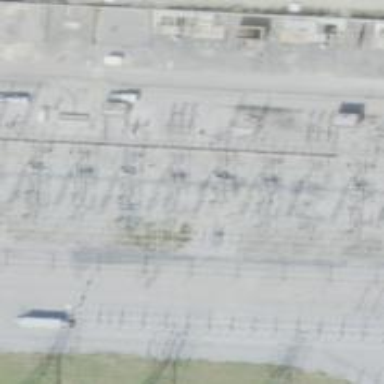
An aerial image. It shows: Switch for power supply.